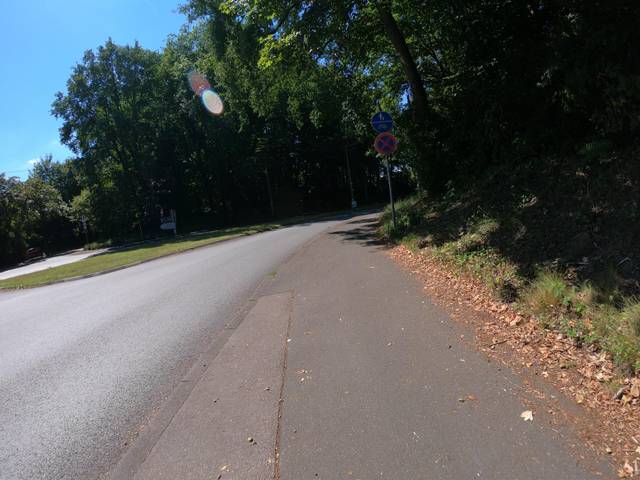
Region: Germany
Coordinates: 51.568, 6.971